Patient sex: M
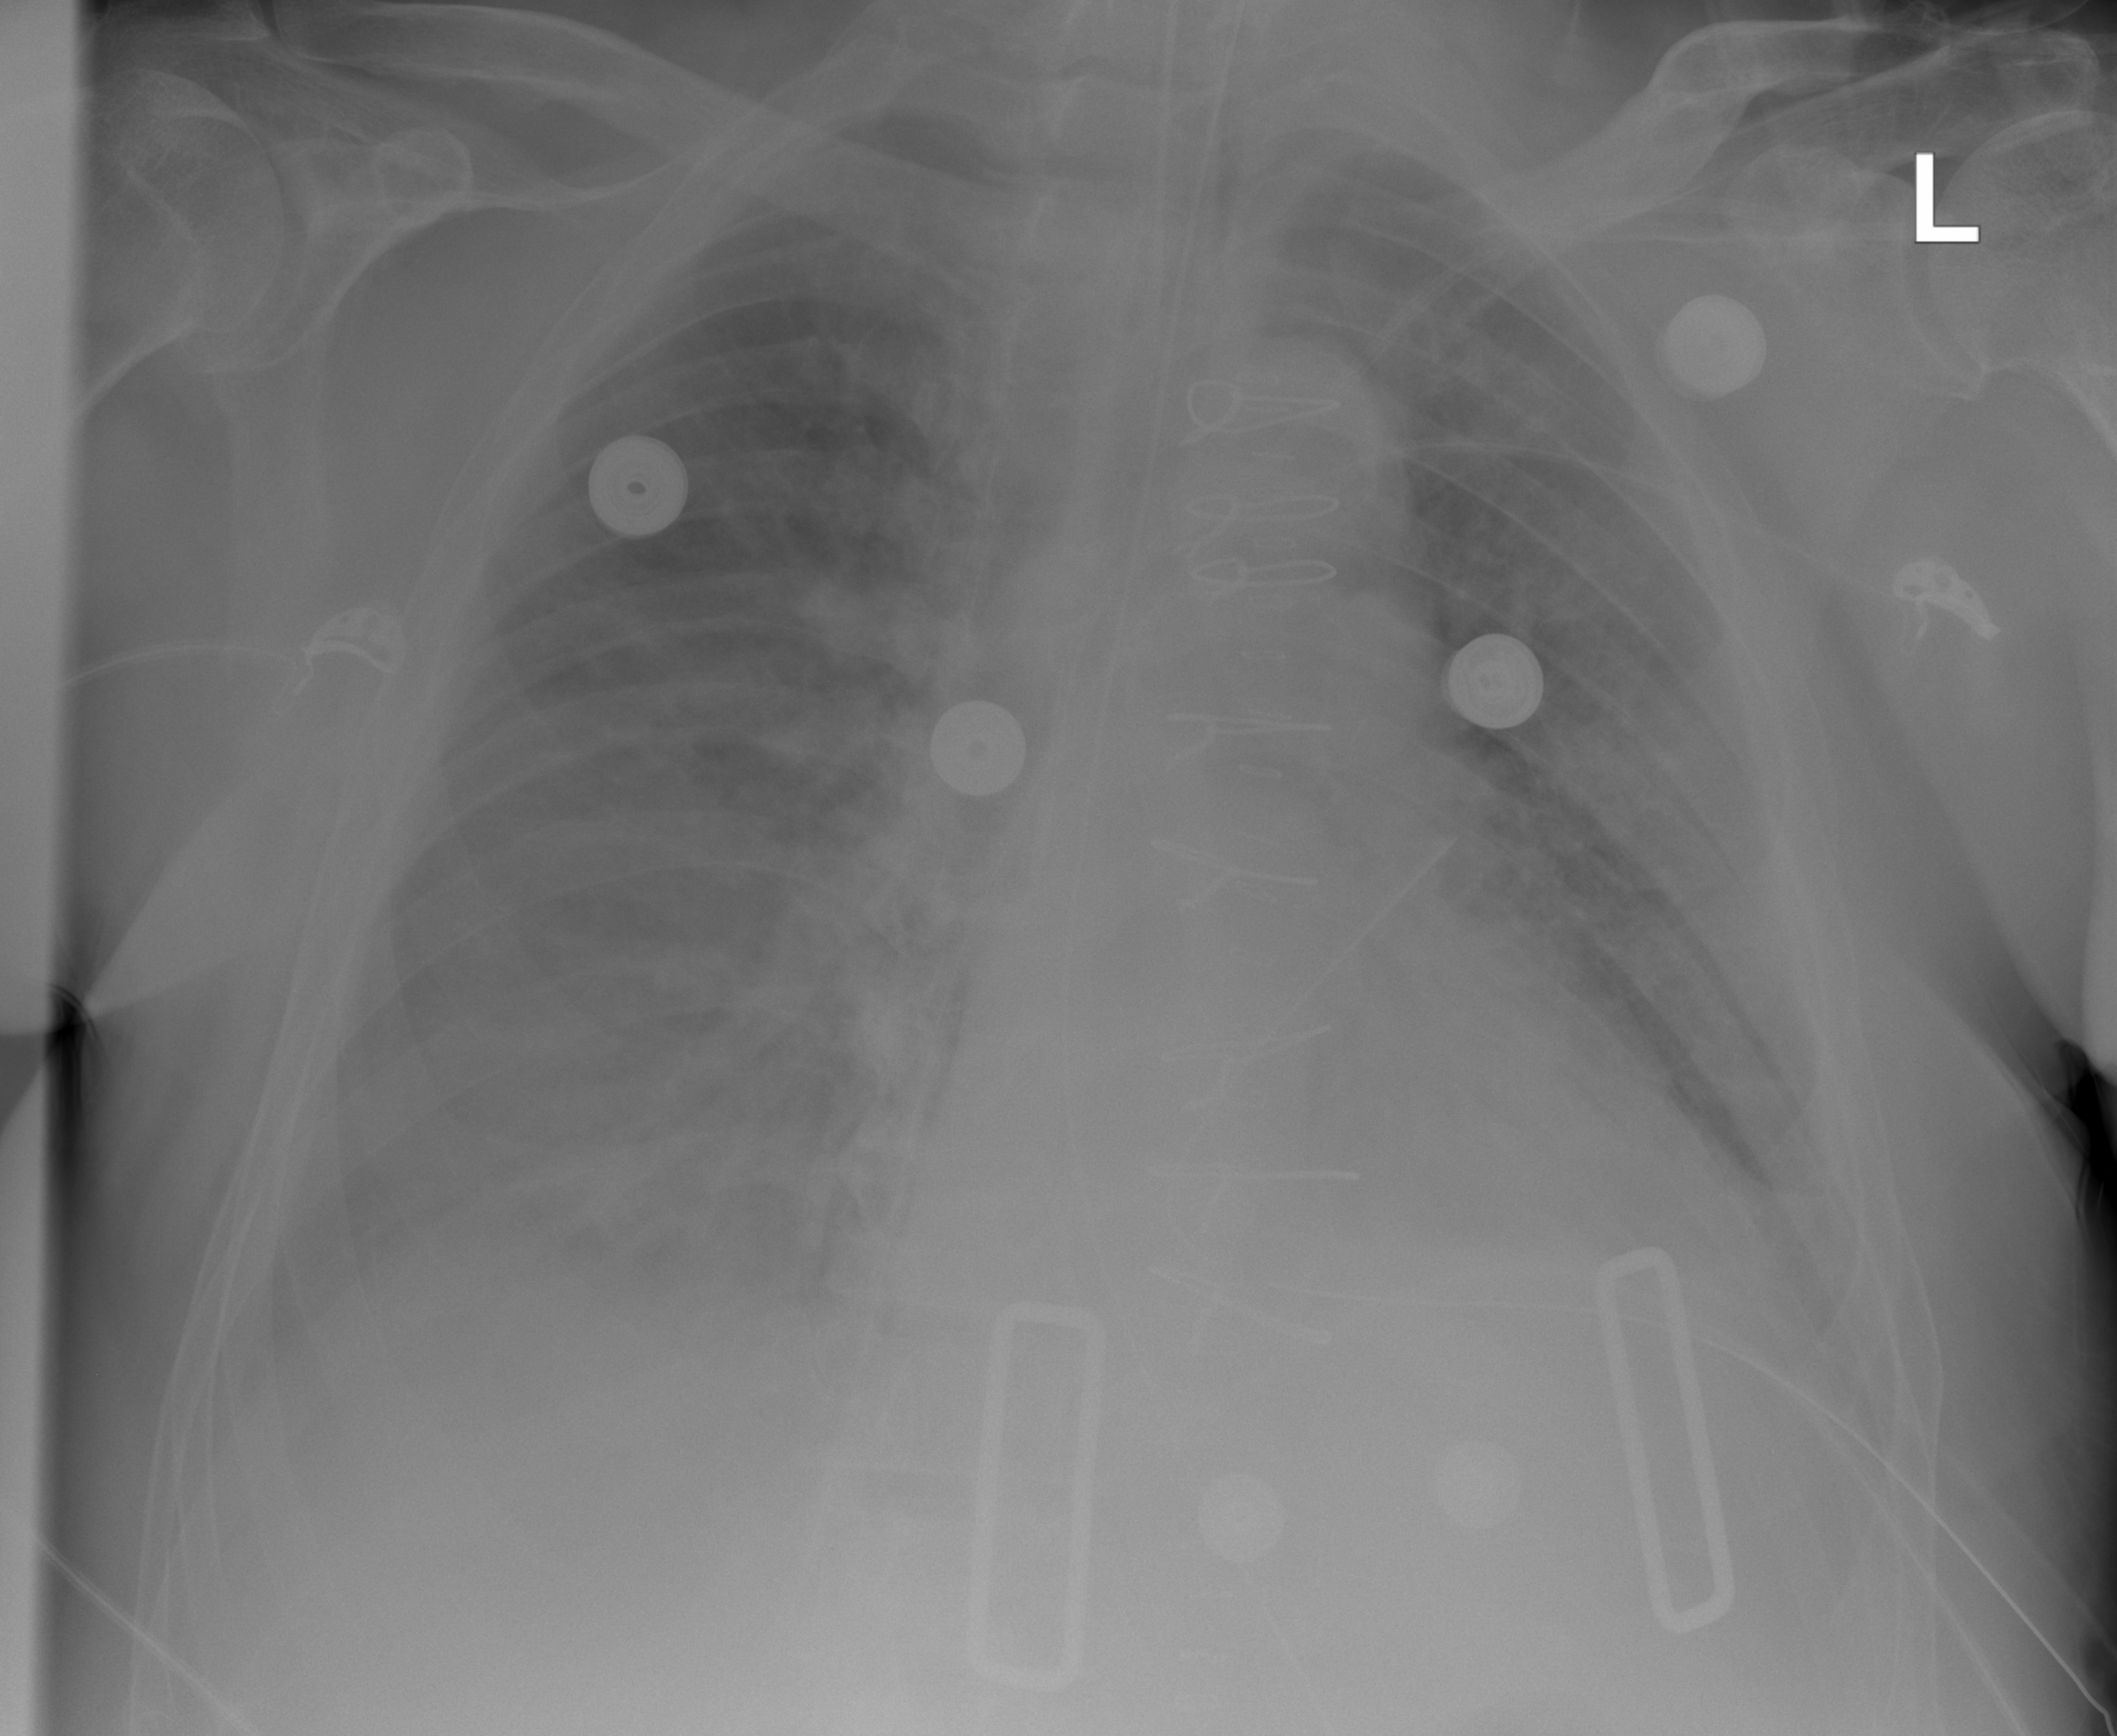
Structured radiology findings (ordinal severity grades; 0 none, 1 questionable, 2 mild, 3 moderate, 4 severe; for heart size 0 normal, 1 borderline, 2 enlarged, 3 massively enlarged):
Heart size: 2
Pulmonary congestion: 2
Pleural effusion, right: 2
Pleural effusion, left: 2
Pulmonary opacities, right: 3
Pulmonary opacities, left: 3
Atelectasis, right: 2
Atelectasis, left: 2